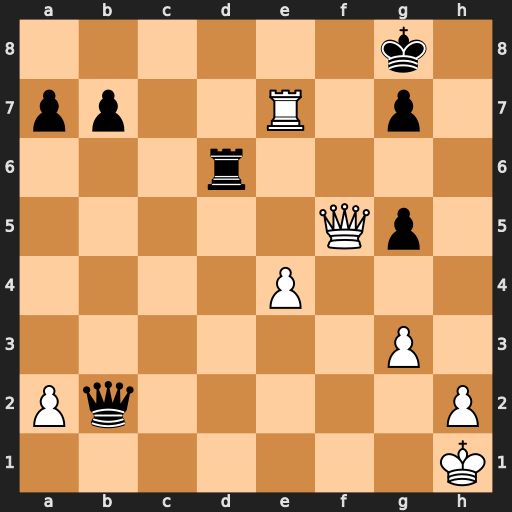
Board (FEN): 6k1/pp2R1p1/3r4/5Qp1/4P3/6P1/Pq5P/7K
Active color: w
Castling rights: -
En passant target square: -
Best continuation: Re8#